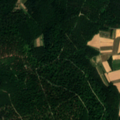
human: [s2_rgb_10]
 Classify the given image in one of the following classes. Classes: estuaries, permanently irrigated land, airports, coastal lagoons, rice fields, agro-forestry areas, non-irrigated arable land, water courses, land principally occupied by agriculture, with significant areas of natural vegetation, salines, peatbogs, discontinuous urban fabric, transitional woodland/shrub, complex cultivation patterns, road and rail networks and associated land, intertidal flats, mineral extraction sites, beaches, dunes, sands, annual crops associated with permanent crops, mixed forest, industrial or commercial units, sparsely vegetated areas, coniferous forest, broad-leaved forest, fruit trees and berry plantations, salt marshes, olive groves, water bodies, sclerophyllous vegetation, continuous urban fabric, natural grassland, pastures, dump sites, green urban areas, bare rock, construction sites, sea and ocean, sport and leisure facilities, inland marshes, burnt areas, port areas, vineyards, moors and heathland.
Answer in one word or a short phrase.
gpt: non-irrigated arable land, broad-leaved forest, coniferous forest, mixed forest